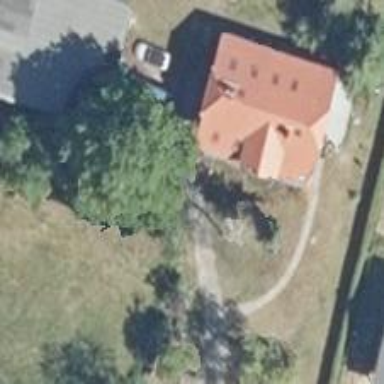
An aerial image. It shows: Historic house with gabled roof.